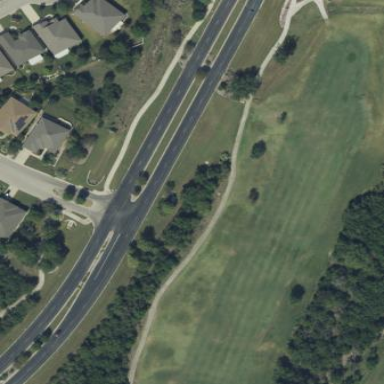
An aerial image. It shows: Golf fairway surrounded by grass.